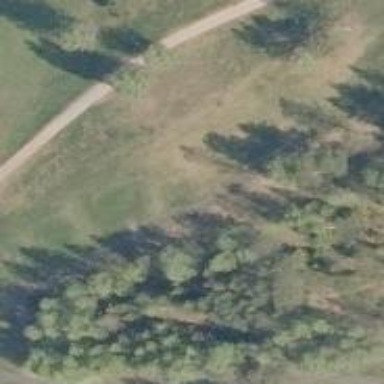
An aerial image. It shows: Path for both road and golf.